RGB frame:
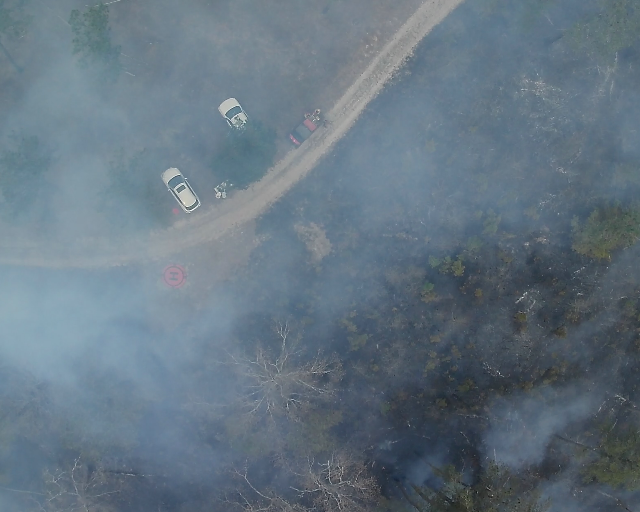
Thermal frame:
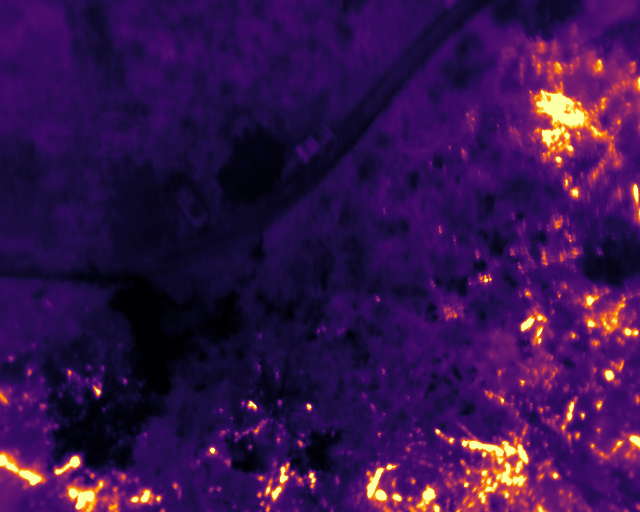
Captured: 2026-02-26 03:11:27
Pixels at or above 80 °C: 6849 (fraction of frame: 0.0209)